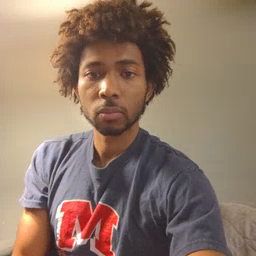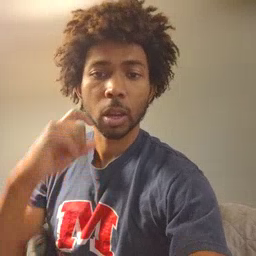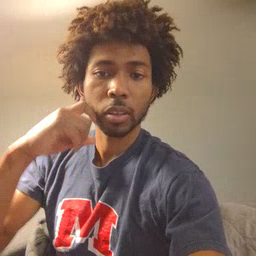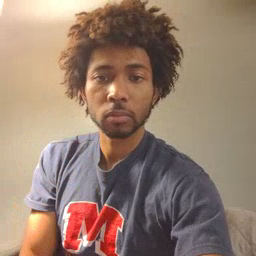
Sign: apple